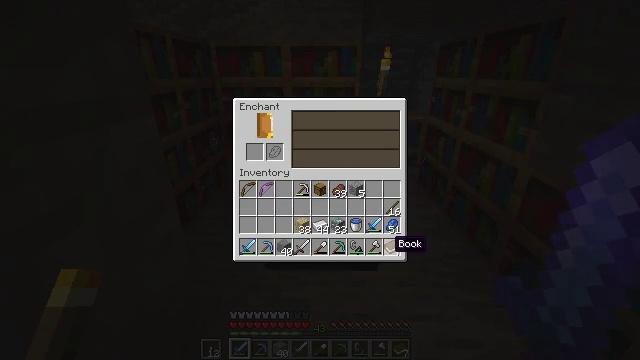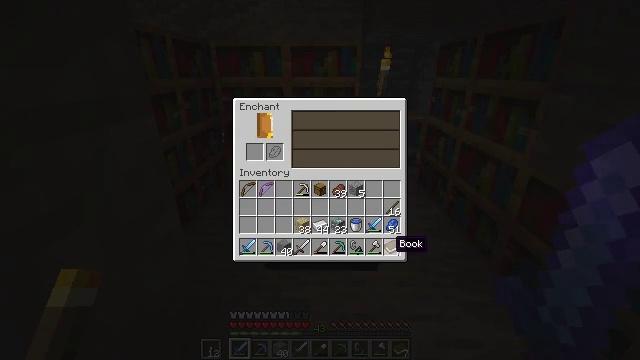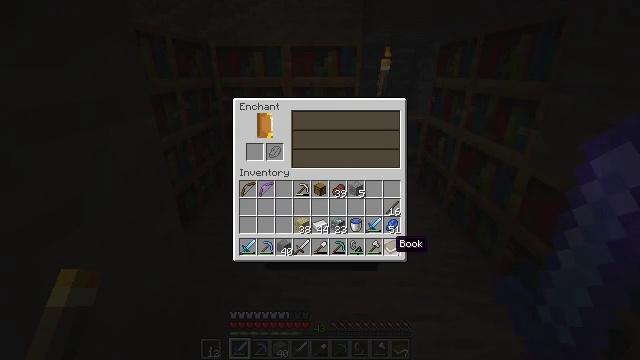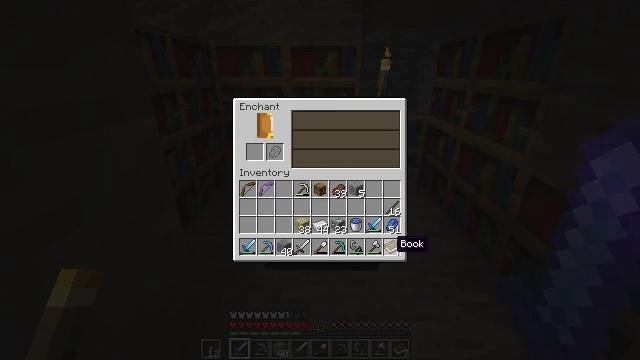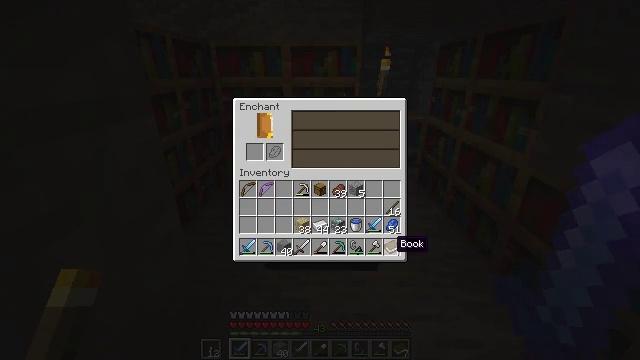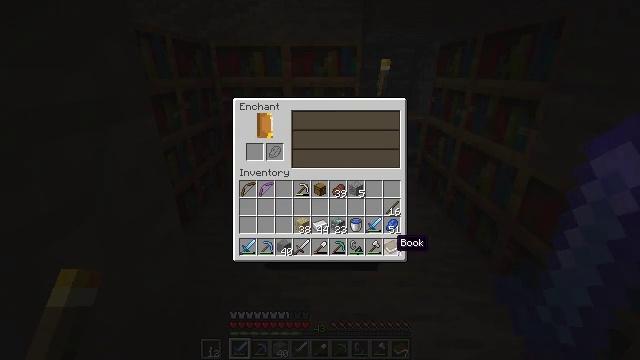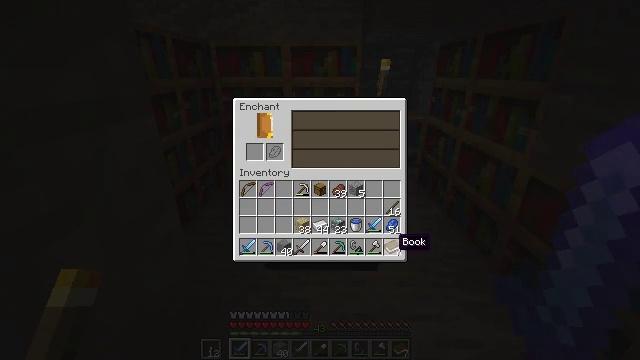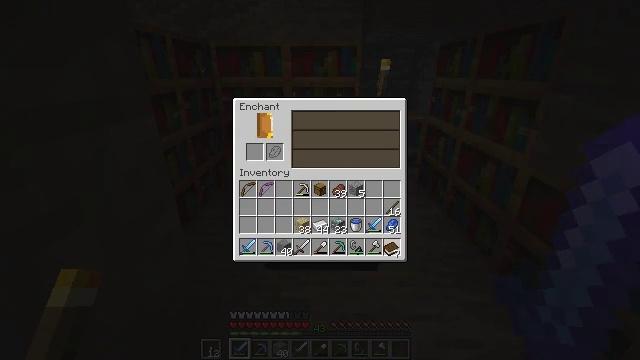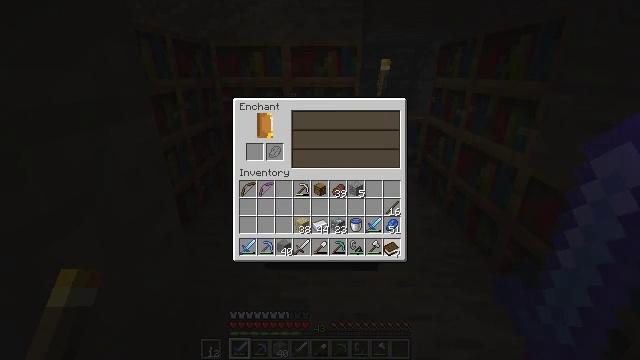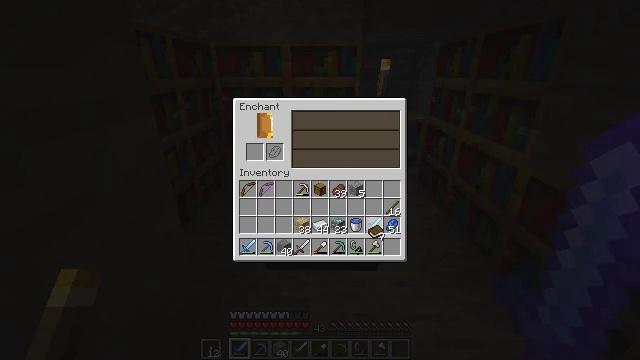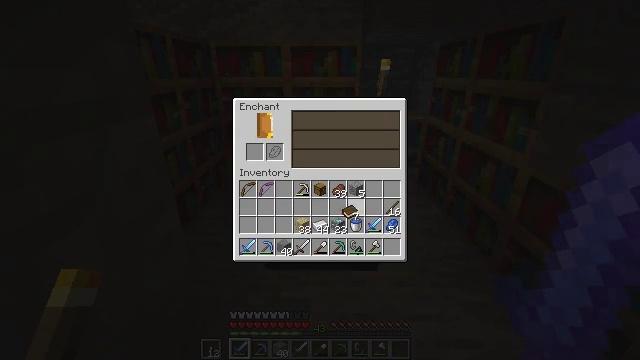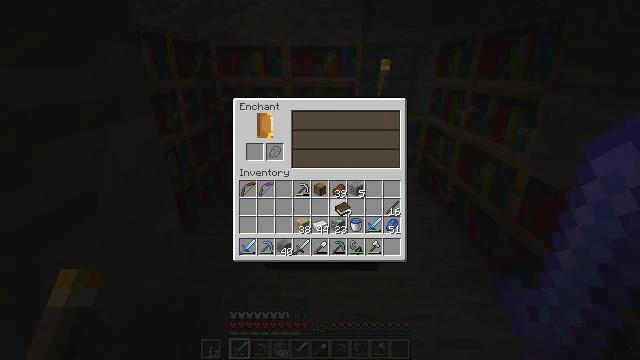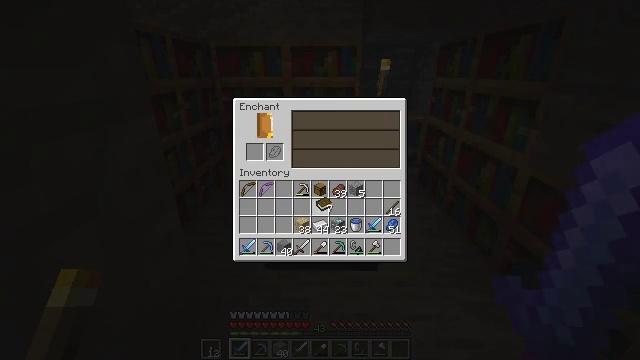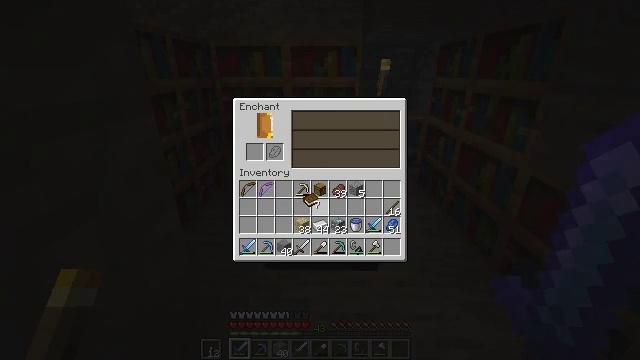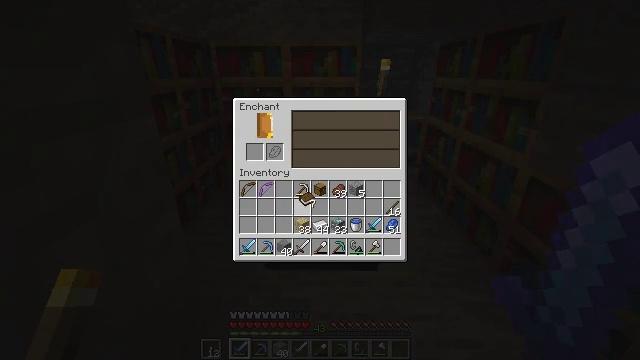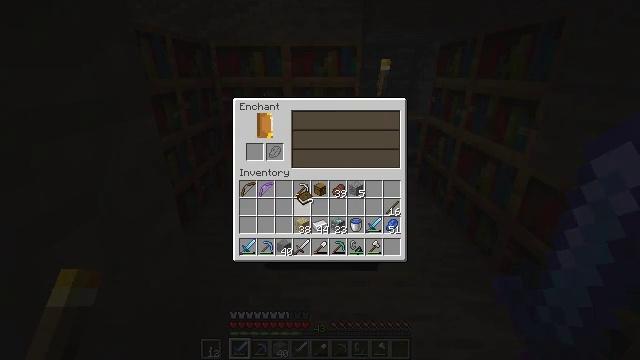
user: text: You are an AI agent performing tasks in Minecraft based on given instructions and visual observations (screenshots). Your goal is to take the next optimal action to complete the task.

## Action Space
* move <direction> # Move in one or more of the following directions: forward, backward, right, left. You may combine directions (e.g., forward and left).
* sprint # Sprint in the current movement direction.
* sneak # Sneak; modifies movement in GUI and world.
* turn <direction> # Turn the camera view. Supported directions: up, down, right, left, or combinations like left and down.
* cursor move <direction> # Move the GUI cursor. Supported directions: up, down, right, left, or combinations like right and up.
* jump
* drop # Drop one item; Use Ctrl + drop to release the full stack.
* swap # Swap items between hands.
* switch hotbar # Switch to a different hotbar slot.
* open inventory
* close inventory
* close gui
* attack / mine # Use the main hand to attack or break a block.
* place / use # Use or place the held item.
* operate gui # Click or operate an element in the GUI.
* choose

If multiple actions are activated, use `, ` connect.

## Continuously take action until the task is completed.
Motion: motion action
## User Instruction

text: Use the crafting table to make a stone slab.
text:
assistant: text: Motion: no_op
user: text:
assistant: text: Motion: no_op
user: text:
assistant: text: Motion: no_op
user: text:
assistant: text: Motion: no_op
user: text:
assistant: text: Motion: no_op
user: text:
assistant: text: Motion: no_op
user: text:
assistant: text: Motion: attack / mine
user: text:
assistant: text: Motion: attack / mine
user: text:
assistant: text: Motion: turn left and up
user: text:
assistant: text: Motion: turn left and up
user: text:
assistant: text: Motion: turn left
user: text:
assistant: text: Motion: turn left
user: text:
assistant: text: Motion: turn left
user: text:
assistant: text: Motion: no_op
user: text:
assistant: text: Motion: no_op
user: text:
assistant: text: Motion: no_op
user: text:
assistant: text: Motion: no_op
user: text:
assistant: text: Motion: no_op
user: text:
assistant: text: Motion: no_op
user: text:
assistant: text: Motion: no_op
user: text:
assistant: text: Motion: no_op
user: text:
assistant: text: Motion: no_op
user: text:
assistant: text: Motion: no_op
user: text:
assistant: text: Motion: no_op
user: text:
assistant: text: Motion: attack / mine
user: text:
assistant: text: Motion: attack / mine
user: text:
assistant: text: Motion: no_op
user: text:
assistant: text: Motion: no_op
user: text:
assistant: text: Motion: no_op
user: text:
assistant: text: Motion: no_op